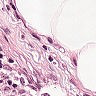
Metastatic tissue present: no